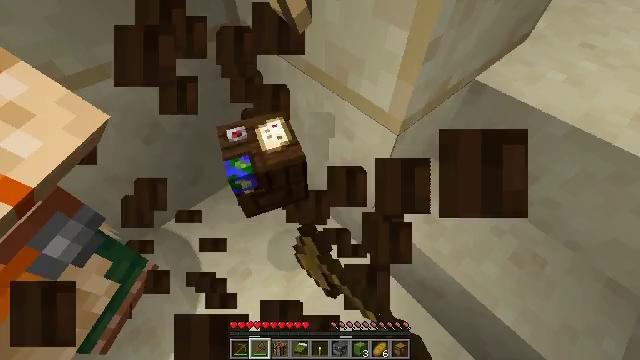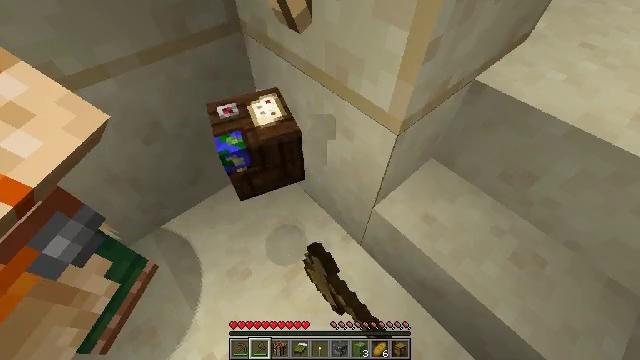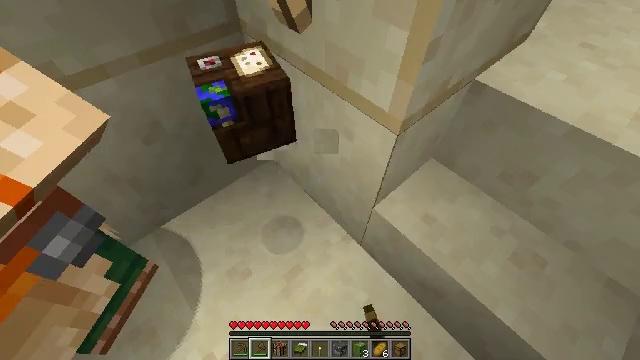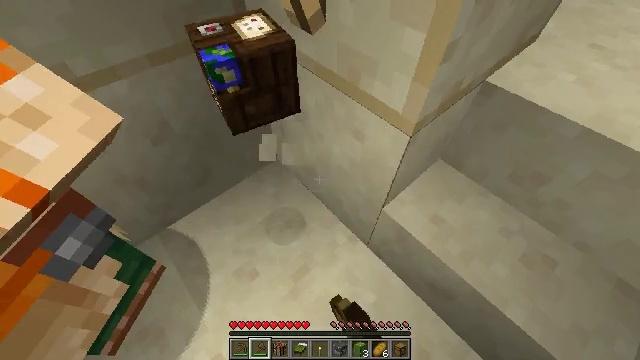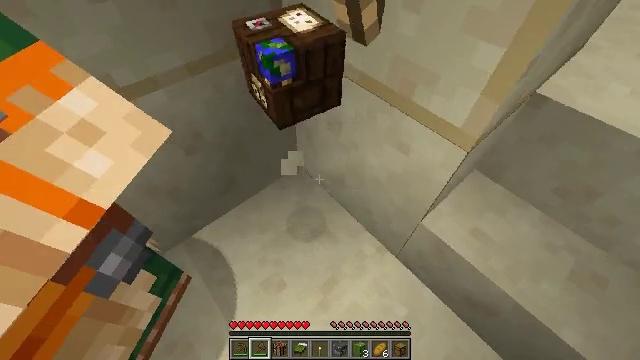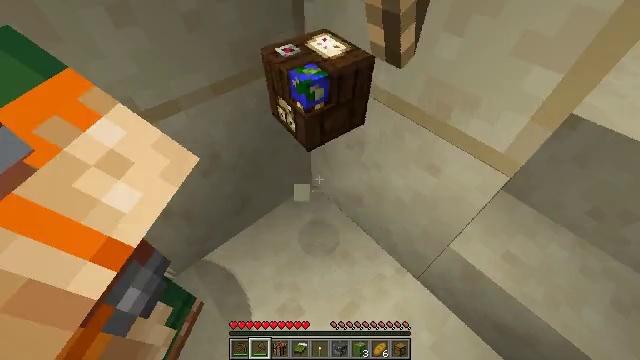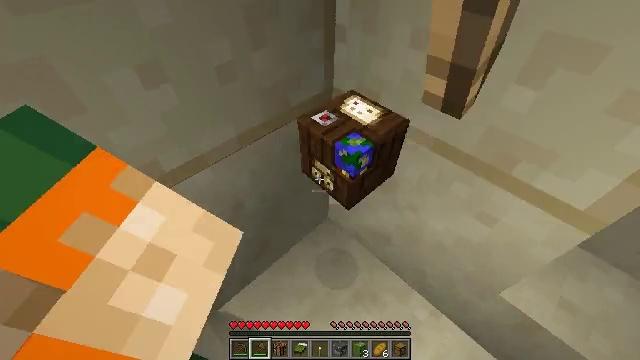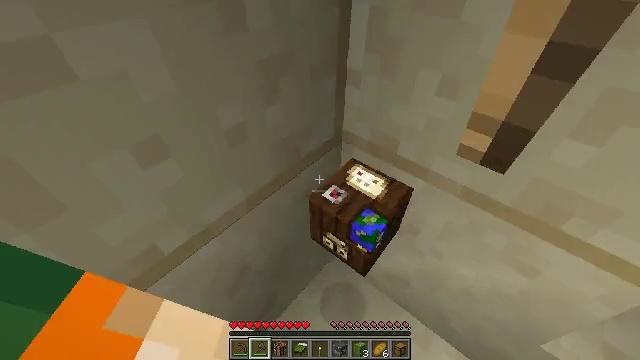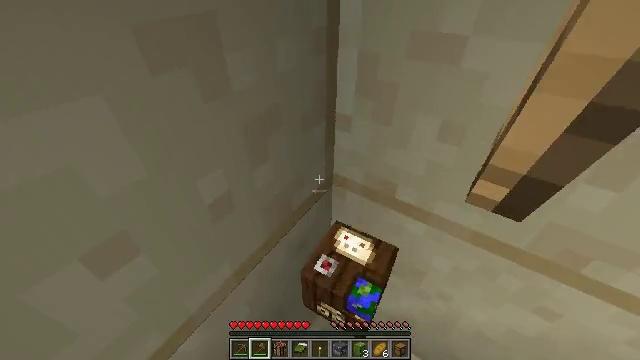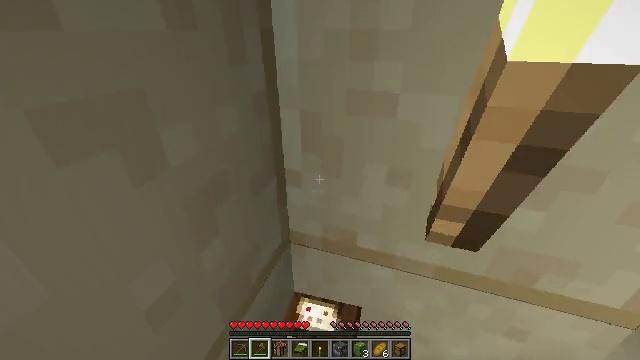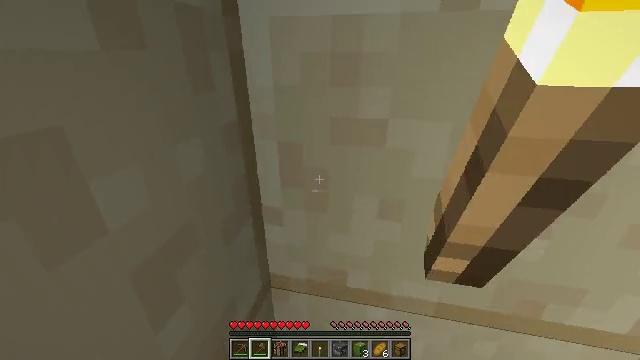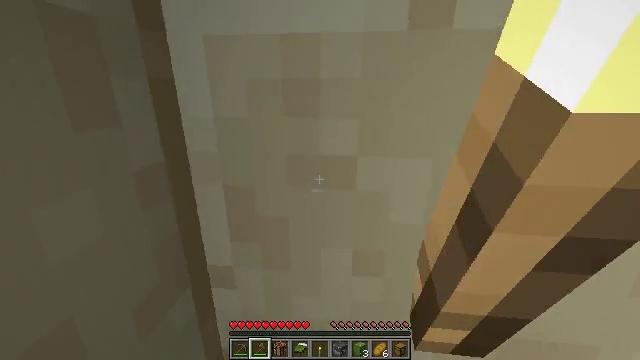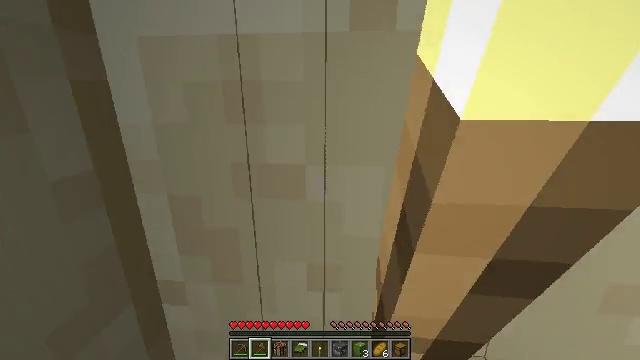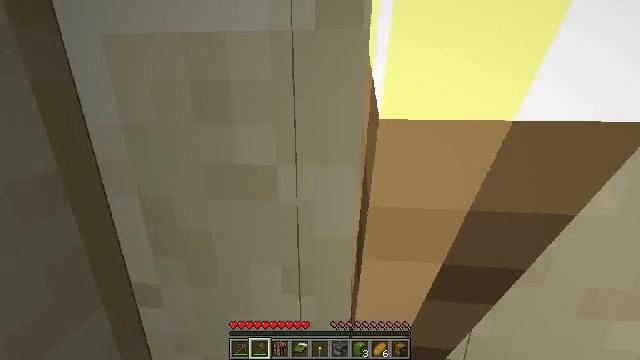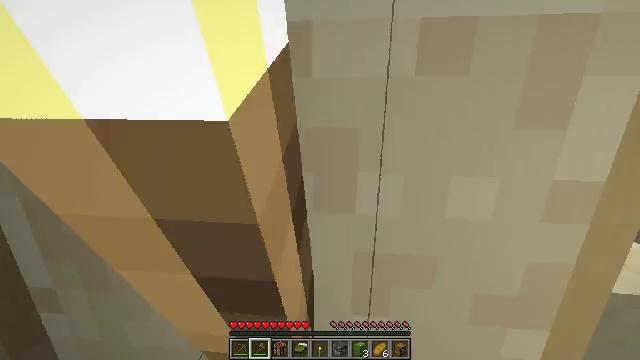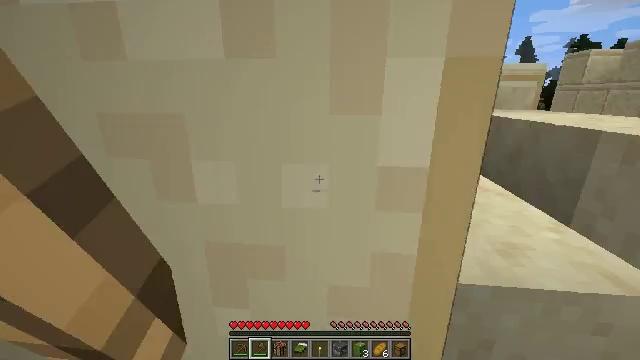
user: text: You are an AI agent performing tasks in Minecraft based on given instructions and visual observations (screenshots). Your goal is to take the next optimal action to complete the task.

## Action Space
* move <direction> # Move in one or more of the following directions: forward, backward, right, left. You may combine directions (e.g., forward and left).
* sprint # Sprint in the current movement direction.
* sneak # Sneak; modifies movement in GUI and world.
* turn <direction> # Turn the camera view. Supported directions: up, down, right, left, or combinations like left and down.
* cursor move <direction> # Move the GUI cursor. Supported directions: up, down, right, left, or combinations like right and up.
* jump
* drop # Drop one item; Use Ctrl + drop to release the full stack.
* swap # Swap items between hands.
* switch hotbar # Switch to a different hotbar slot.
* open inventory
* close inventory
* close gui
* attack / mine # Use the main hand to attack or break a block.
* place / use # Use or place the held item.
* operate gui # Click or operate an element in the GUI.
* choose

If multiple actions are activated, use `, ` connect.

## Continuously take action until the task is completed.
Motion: motion action
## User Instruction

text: Take down the wall torch for reuse.
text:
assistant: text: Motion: attack / mine
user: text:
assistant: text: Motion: attack / mine
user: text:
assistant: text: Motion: move left
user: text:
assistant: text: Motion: move forward and move left
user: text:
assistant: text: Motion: move forward and move left, turn up
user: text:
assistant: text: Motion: move forward and move left, turn right and up
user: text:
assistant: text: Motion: move forward and move left, turn right and up
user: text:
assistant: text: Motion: move forward and move left, turn right and up
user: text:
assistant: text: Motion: move forward and move left, turn right and up
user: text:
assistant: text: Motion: move forward and move left, turn right and up
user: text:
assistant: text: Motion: turn right and up
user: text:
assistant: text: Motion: move right, turn up
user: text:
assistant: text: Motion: move right
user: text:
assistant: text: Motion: move right
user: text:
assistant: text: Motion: move right
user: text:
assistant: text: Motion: move right, turn left
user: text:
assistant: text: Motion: move right, turn left and up
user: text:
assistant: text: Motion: move right, turn left and up
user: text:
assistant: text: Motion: turn left and up
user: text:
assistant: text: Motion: turn left and up
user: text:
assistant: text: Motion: turn left
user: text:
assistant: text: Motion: turn left
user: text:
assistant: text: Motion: turn left
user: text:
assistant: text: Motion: turn left
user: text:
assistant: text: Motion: turn left
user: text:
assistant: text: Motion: no_op
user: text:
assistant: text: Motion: no_op
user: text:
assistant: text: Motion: no_op
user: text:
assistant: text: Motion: turn left and down
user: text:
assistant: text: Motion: turn left and down